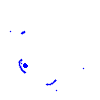
Particle: kaon